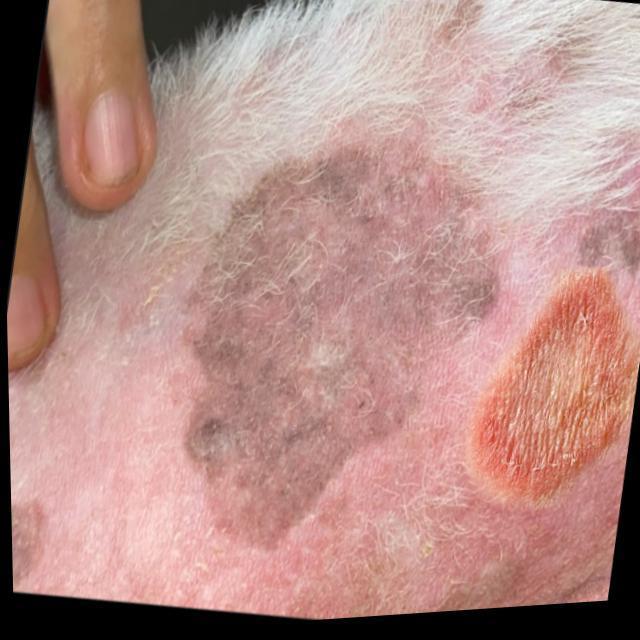
Canine ringworm (Dermatophytosis) — fungal infection caused by Microsporum or Trichophyton. Presents with circular alopecia, scaling, crusting, and broken hairs.